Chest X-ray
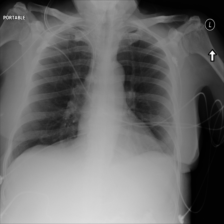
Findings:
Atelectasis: negative
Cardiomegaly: negative
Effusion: negative
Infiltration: negative
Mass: negative
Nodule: negative
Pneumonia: negative
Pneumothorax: negative
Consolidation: negative
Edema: negative
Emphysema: negative
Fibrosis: negative
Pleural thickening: negative
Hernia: negative